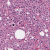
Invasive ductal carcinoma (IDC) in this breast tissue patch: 1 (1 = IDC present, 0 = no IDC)